Question: Count the number of objects in the diagram.
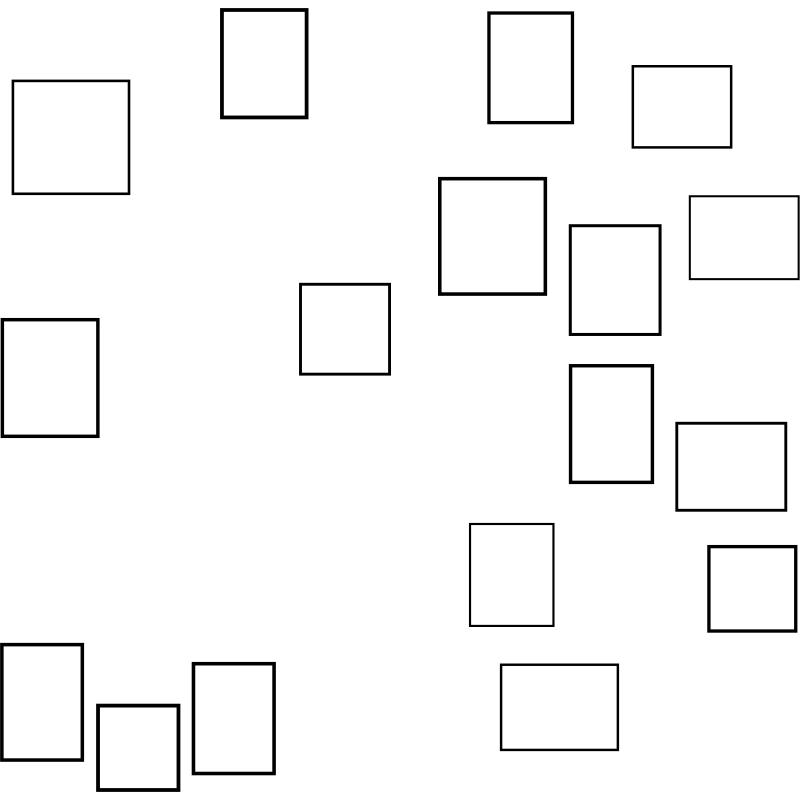
Answer: 17